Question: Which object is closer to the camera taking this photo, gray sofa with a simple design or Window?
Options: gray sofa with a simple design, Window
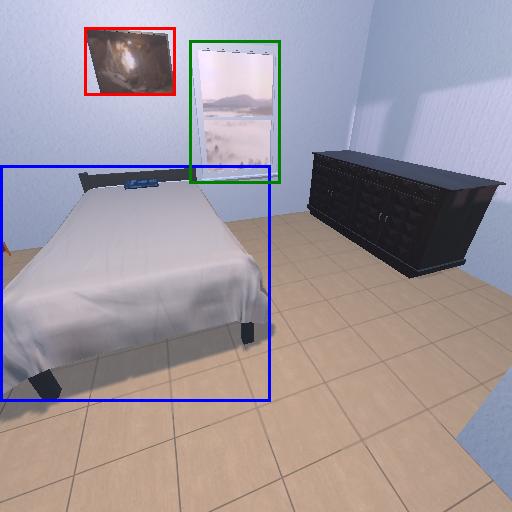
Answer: gray sofa with a simple design